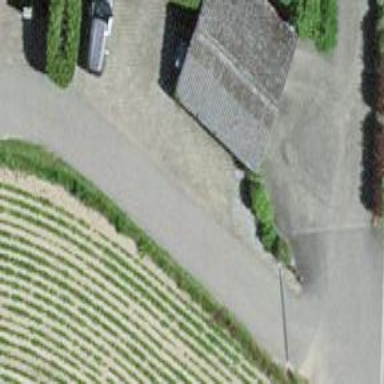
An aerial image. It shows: Garage building.